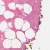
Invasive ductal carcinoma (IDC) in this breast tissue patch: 0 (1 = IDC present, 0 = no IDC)